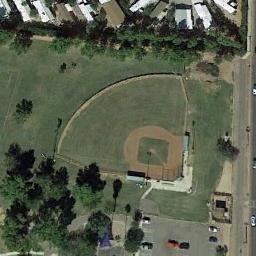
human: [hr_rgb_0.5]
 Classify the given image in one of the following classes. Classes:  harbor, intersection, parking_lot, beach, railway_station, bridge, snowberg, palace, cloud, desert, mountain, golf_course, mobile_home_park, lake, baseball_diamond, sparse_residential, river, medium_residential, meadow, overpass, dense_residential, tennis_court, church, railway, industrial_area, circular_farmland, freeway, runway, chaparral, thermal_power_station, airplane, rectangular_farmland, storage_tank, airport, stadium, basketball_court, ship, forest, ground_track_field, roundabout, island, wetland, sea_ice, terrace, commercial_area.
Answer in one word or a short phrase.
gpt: baseball_diamond